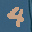
Label: 4